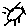
Label: sun